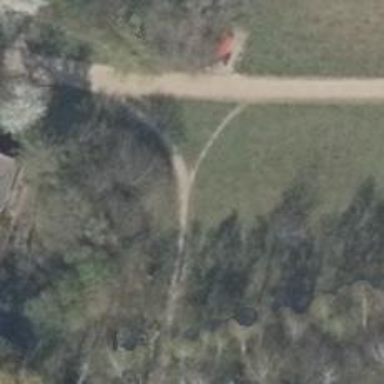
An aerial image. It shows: Ground path.